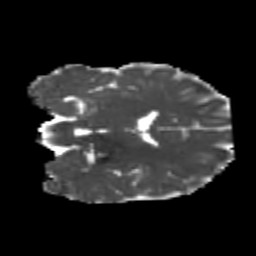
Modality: MD
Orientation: coronal
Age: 22
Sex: male
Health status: healthy
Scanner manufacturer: philips
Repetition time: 7.386 s
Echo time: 0.08599 s